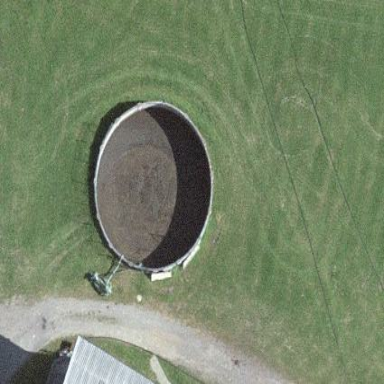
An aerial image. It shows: Storage tank that is man-made.